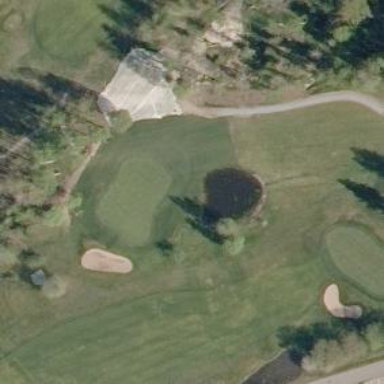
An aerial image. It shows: View of golf hole.